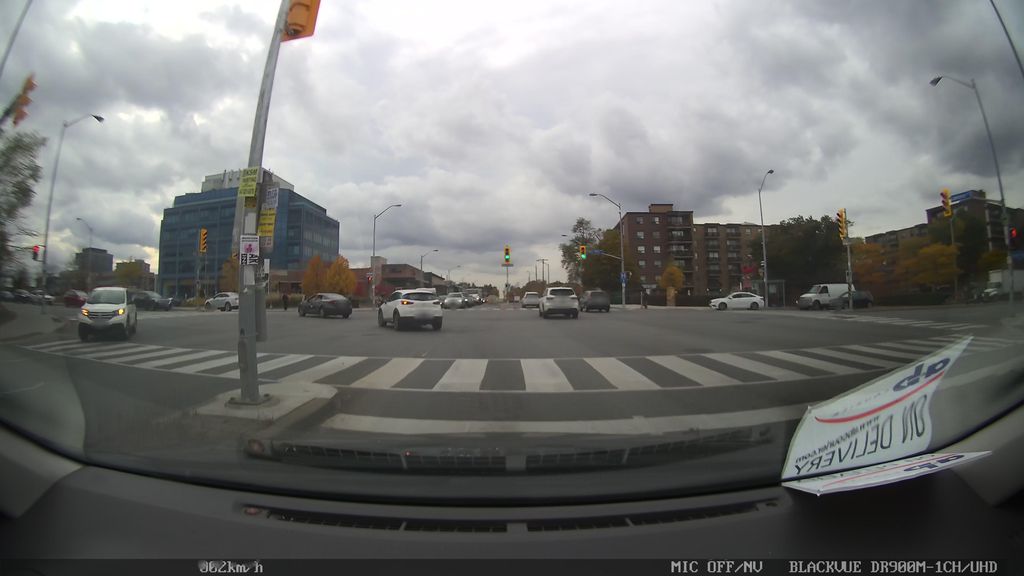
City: toronto